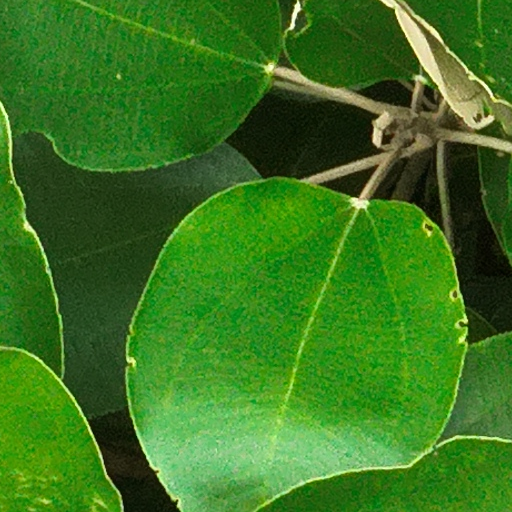
Species: Miconia argentea
GBIF accepted scientific name: Miconia argentea
Crown area (m\u00b2): 40.727